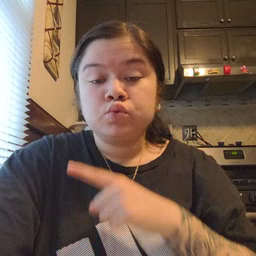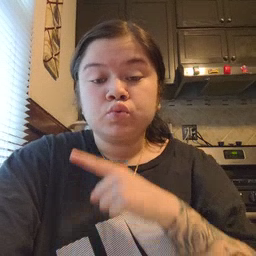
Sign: yes